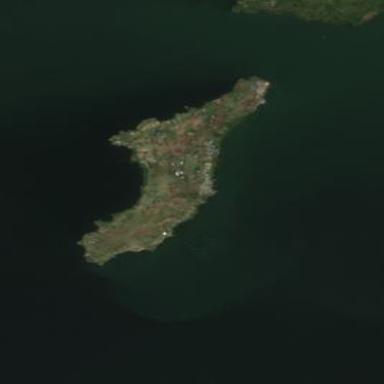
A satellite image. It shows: Image showing island.